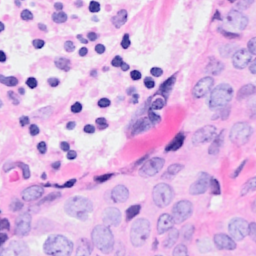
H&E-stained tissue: Breast